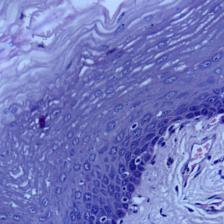
Diagnosis: Normal